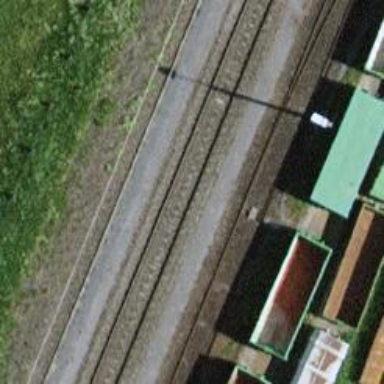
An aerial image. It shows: Railway switch.